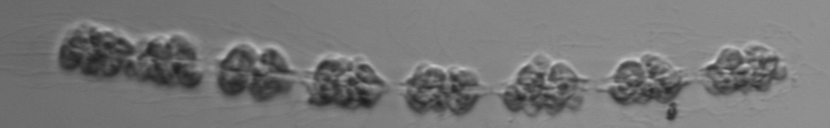
Label: Leptocylindrus_mediterraneus